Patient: sex F, age 43
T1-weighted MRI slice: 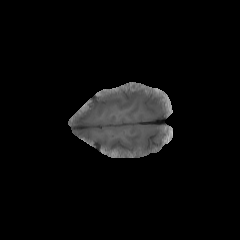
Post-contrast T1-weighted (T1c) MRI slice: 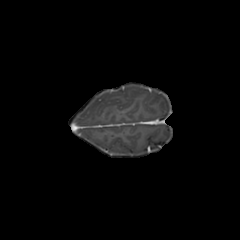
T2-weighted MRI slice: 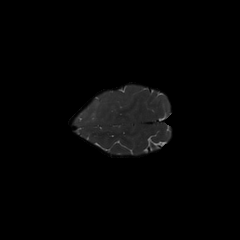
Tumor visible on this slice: yes
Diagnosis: Astrocytoma, IDH-mutant
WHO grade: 3